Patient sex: M
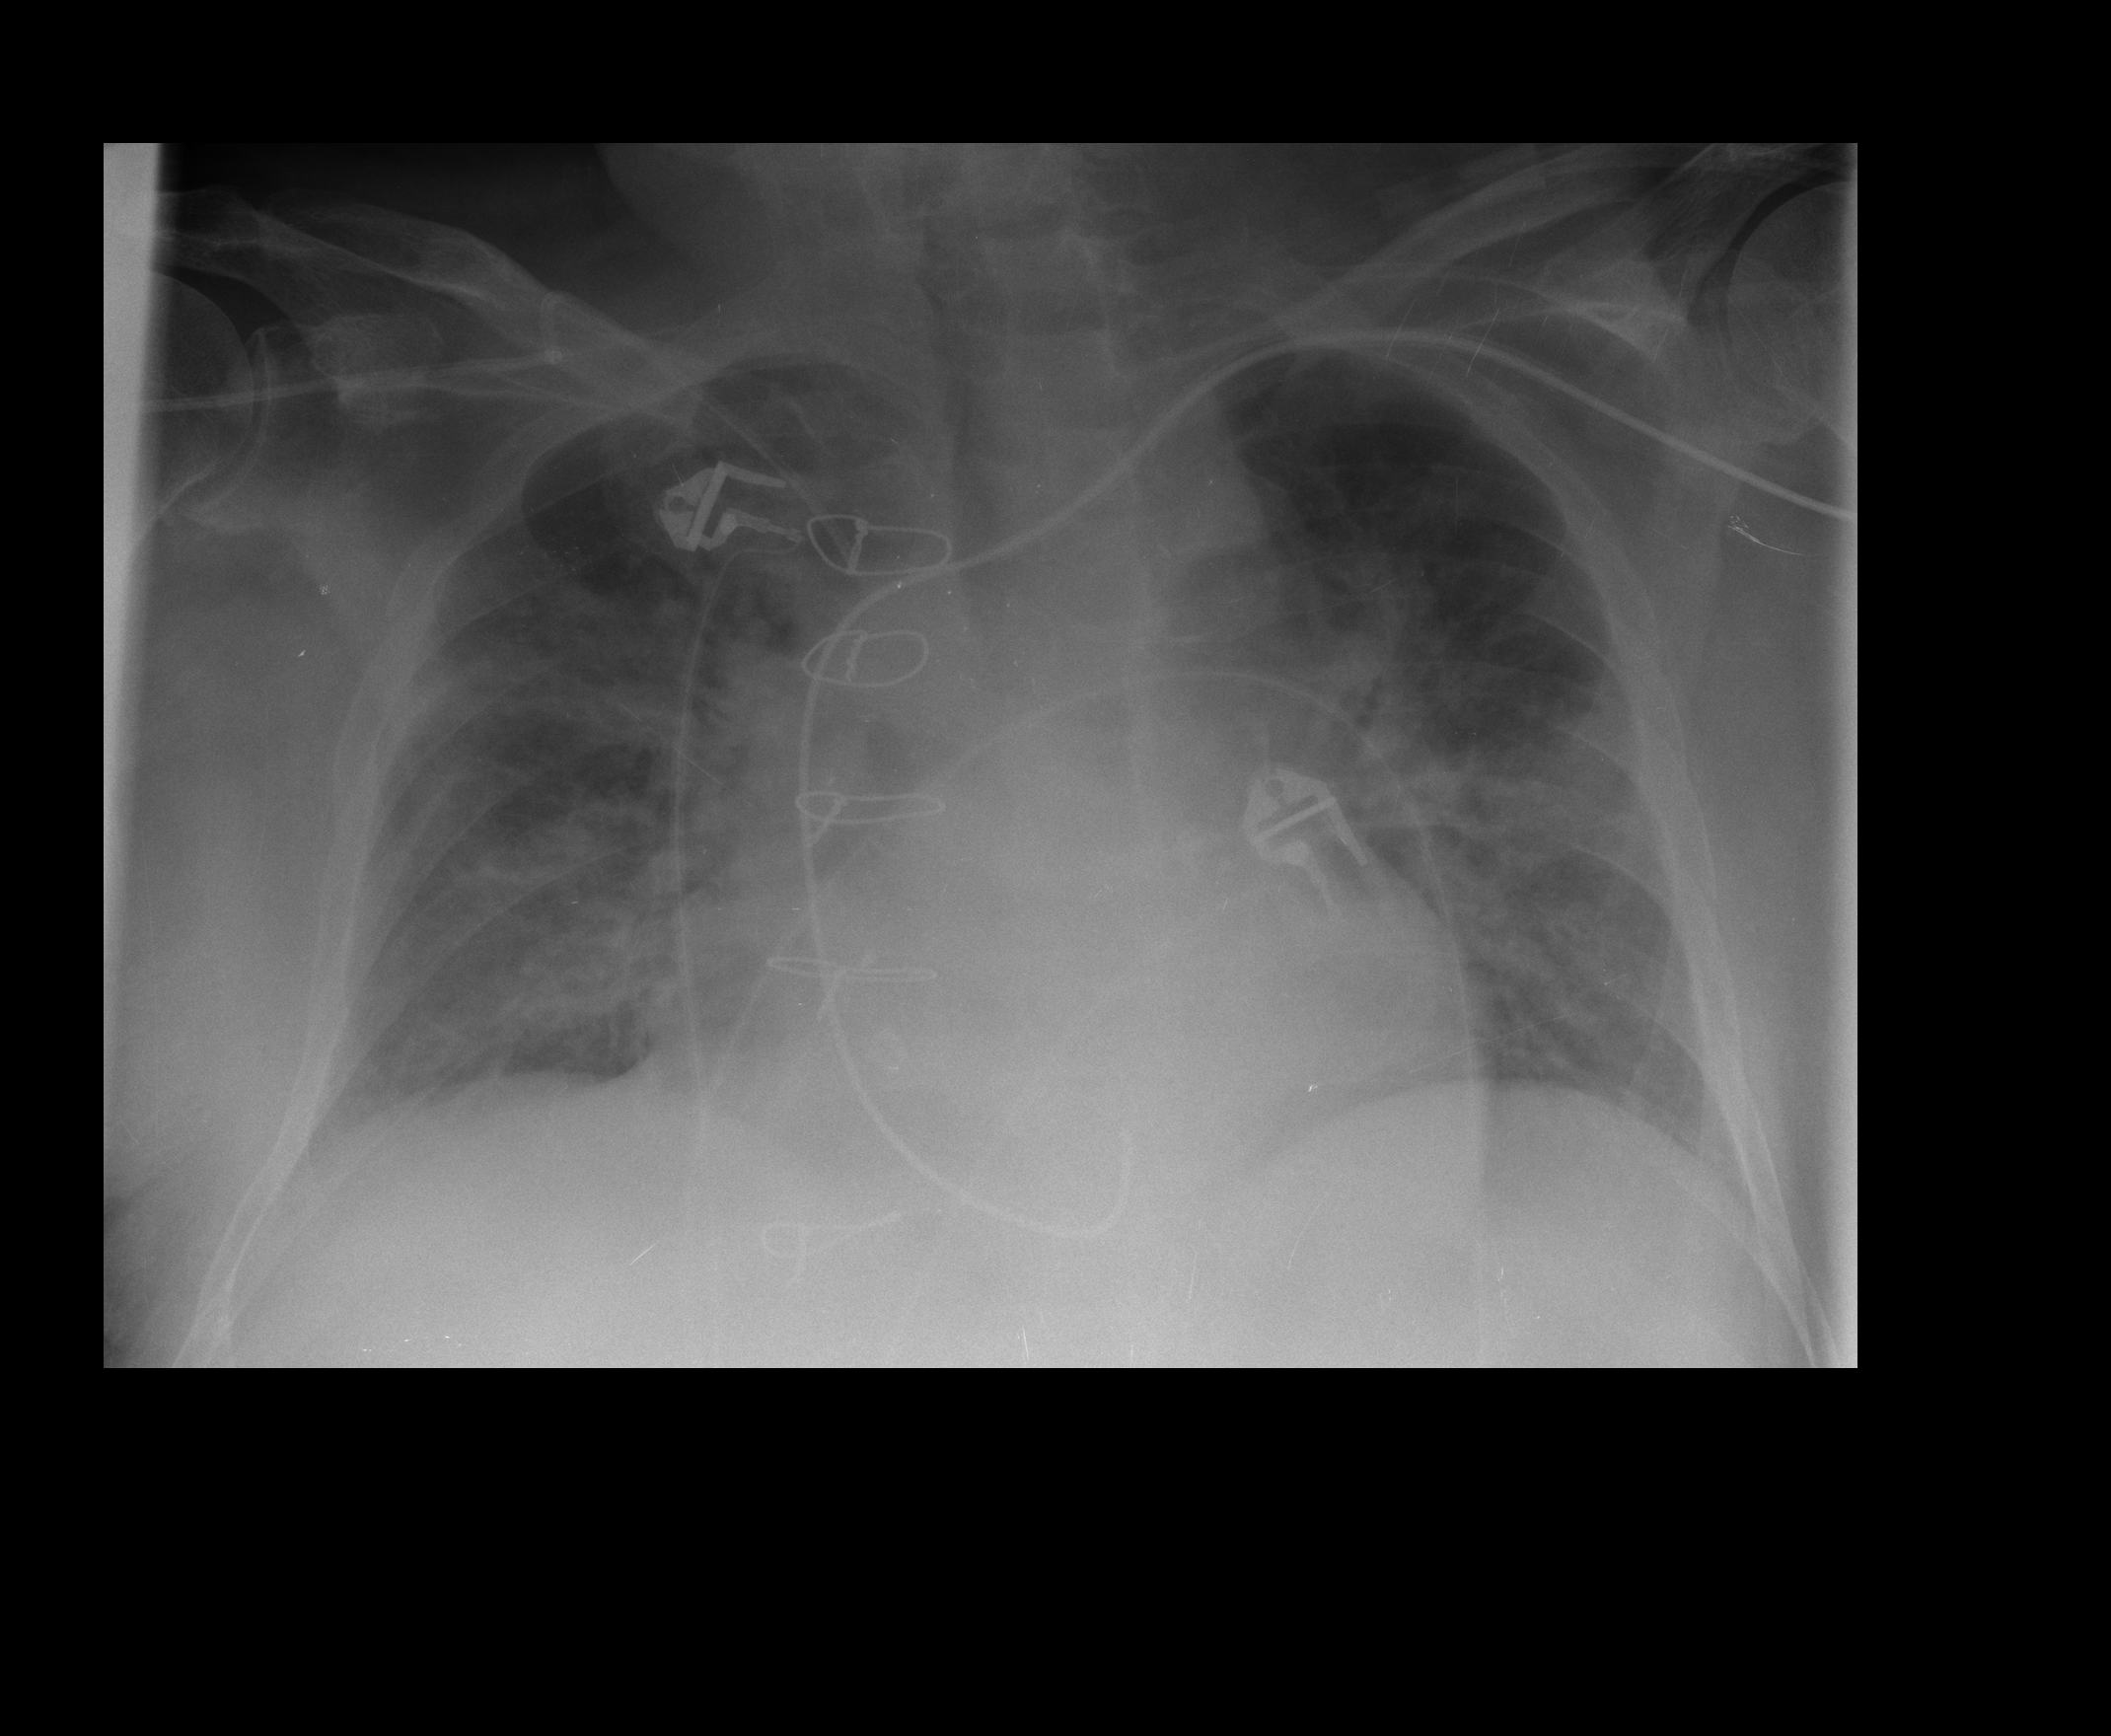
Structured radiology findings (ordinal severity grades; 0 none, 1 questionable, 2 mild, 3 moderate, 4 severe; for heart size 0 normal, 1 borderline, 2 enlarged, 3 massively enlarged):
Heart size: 2
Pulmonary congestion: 3
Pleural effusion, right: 0
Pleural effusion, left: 0
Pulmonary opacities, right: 3
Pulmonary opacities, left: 2
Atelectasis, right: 3
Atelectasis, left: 3